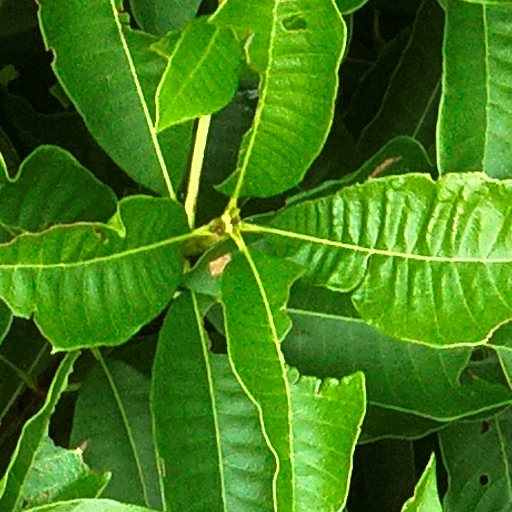
Species: Alseis blackiana
GBIF accepted scientific name: Alseis blackiana
Crown area (m\u00b2): 63.569